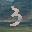
Label: 3